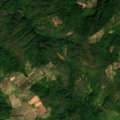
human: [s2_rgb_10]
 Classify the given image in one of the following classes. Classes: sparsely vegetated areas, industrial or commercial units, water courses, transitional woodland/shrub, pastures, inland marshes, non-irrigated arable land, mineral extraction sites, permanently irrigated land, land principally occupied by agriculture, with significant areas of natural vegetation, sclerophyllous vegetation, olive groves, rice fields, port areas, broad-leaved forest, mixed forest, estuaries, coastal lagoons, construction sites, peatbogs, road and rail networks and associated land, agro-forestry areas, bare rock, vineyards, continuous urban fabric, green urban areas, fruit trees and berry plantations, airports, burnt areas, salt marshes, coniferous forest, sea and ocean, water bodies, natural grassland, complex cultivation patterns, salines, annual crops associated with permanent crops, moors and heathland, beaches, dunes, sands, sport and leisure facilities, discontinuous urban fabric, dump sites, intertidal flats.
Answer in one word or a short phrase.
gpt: pastures, complex cultivation patterns, land principally occupied by agriculture, with significant areas of natural vegetation, broad-leaved forest